Question: I would like to have a way to get the theme colour of the users Windows theme with WPF or C# code-behind. And with this colour I mean the one that can be set in under Windows 7(and Vista too, I think). I want to use this colour to make a gradient in much the same way as Trillian 5 does it.

I tried to find it myself, but unfortunately I'm not getting anywhere. Apparently it's not under 'SystemColors.Whatever'. I have found something on the <URL> but I can't figure out how to use it, nor do I think it's what I want.
If anyone could help me I would be grateful.
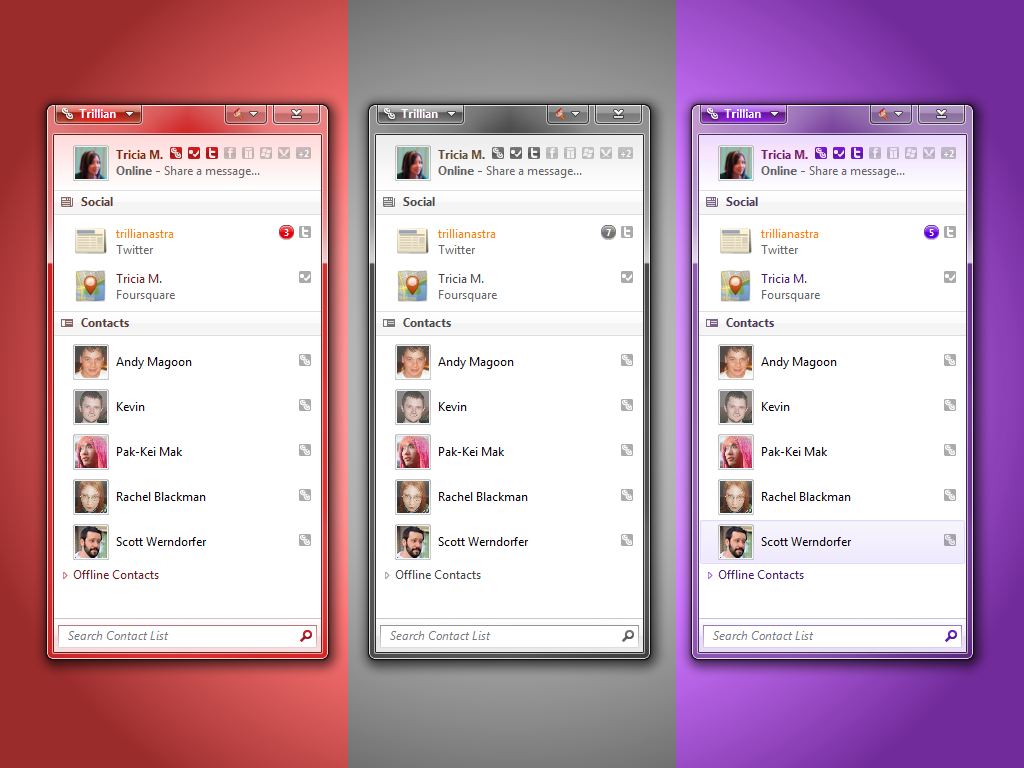
Answer: I think 'DwmGetColorizationColor' (<URL> is what you're looking for; you'll need to P/Invoke.